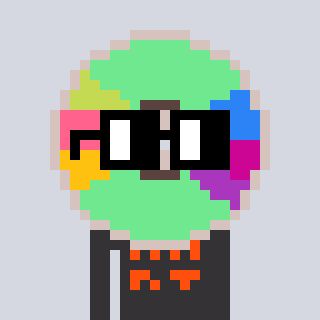
a pixel art character with square black glasses, a cd-shaped head and a grayscale-colored body on a cool background